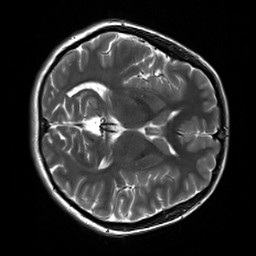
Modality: T2w
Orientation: axial
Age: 26
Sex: female
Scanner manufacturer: siemens
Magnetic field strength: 3 T
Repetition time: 7 s
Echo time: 0.09 s